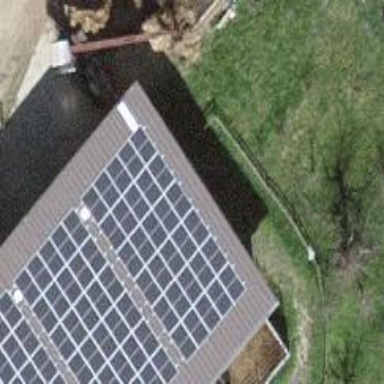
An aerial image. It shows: Solar photovoltaic panel generator.